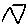
Label: zigzag